Question: I am working with tensorflow in python now.
And I've met an error which says () got an unexpected keyword argument 'state_istuple'
Do you have any ideas of it?

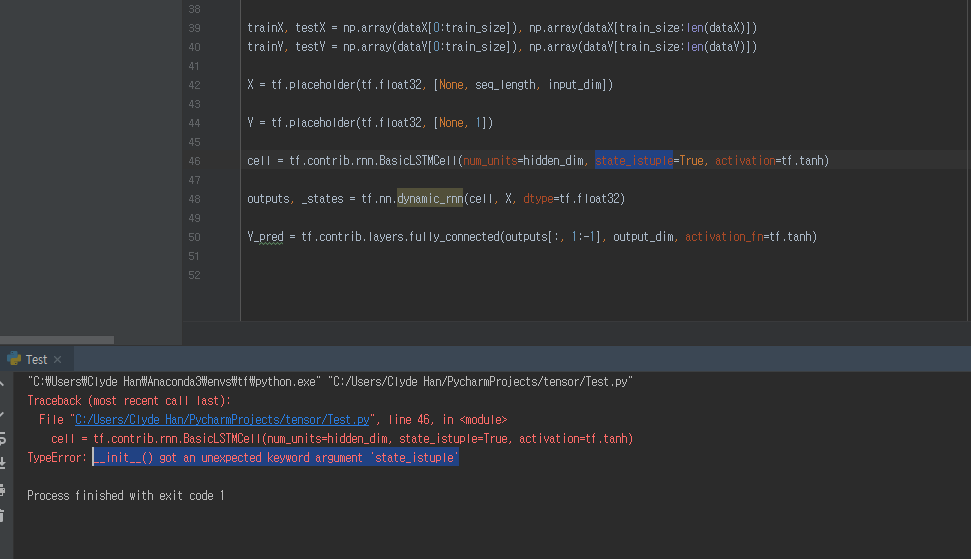
Answer: You should use the keyword argument 'state_is_tuple' instead of 'state_istuple' for the 'BasicLSTMCell' constructor as <URL>.